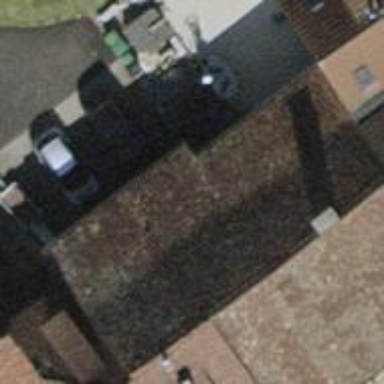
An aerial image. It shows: Building with tile roof.